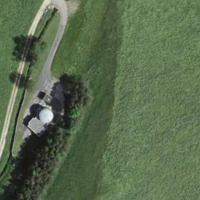
EUNIS habitat code: 24
Species observed at this site:
Sedum album
Asplenium trichomanes